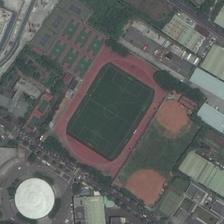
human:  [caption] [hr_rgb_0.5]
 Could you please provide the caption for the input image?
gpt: a playground with many fields are surrounded by many buildings .

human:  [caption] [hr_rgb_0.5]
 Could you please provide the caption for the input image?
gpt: some buildings and green plants are around a playground with many kinds of sports fields .

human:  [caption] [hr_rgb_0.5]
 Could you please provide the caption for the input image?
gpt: huge football field, severl small courts and carious of buildings are parts of this area .

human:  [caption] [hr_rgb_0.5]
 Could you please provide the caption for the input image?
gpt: lots of small badminton fields and a tall jar beside .

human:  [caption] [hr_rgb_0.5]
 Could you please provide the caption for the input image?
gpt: a playground with six basketball fields and two baseball fields is surrounded by many trees and houses .